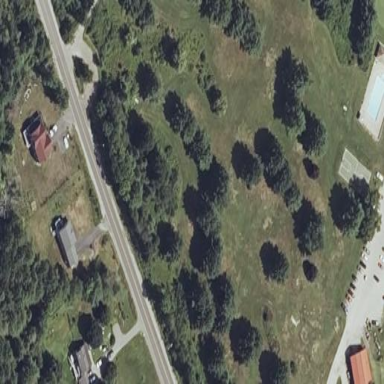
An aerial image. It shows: Disc golf course designed for leisure and sport.